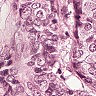
Metastatic tissue present: yes